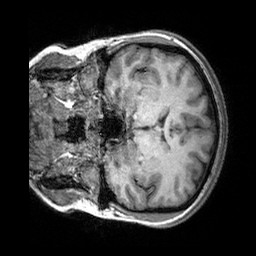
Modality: T1w
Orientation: coronal
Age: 27
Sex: female
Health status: healthy
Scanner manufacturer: siemens
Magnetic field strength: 3 T
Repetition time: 2.3 s
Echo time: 0.00303 s